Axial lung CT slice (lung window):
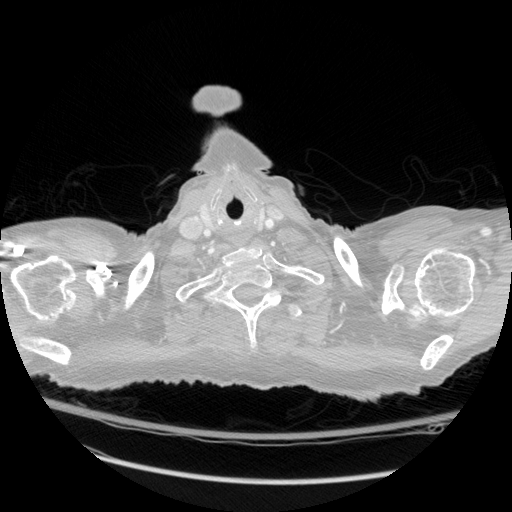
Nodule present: no